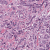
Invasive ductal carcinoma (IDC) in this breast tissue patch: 1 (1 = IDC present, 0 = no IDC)